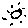
Label: sun